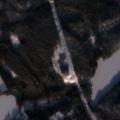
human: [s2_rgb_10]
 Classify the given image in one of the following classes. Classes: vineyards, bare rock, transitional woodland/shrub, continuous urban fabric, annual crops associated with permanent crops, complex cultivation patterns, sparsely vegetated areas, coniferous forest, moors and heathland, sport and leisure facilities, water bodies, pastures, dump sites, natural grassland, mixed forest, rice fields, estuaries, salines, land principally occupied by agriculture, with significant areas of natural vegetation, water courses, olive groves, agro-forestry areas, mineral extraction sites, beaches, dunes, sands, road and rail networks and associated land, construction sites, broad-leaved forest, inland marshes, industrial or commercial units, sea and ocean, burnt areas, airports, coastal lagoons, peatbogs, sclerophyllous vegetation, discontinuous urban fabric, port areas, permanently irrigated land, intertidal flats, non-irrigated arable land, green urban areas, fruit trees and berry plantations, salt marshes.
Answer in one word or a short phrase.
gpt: coniferous forest, mixed forest, water bodies